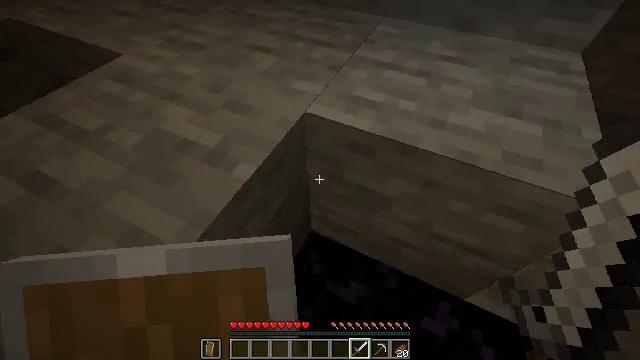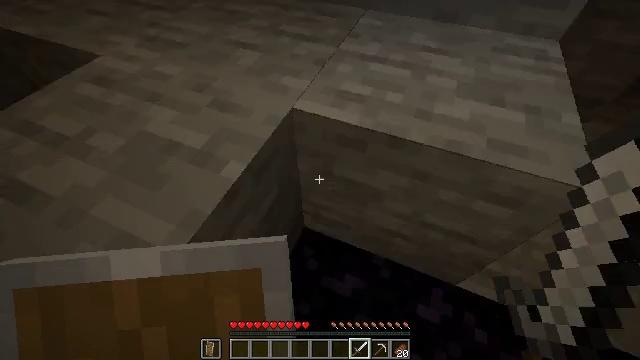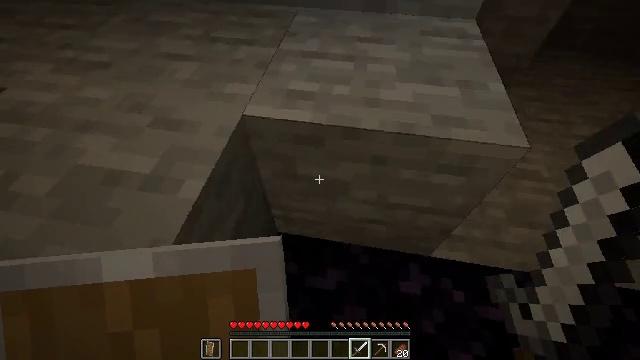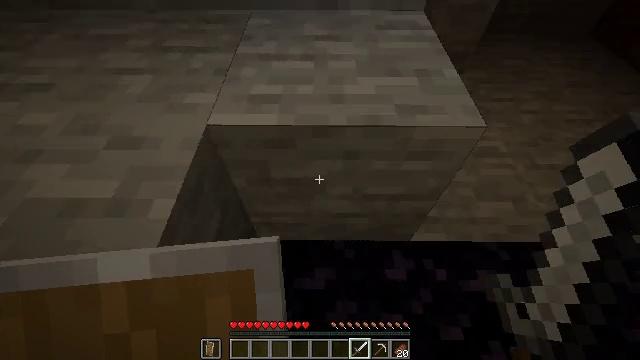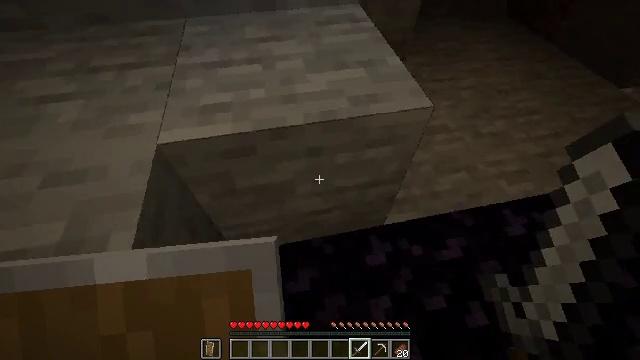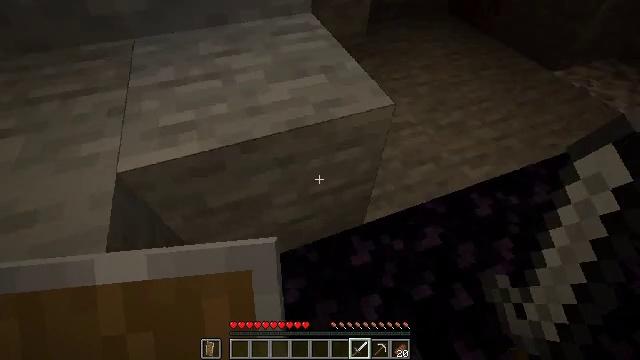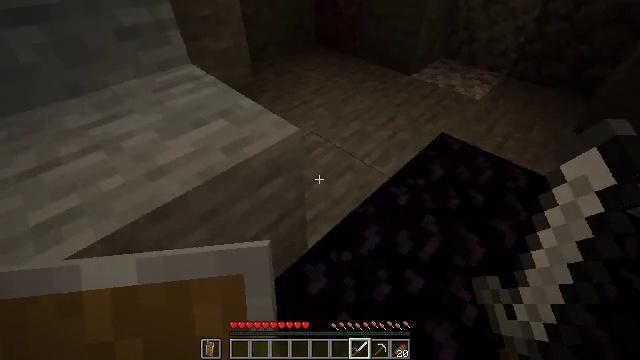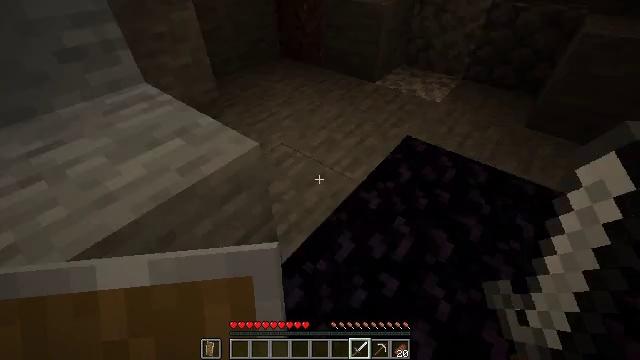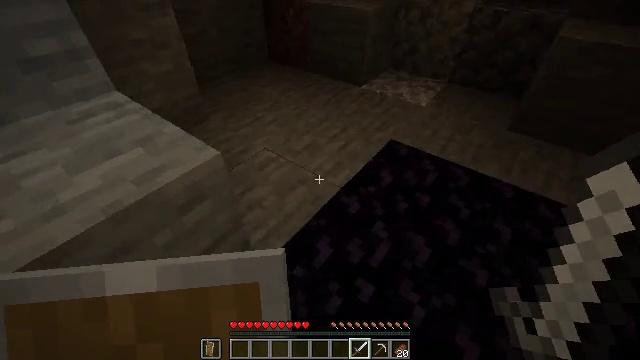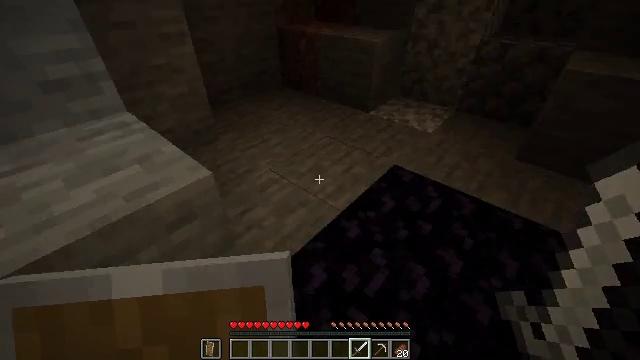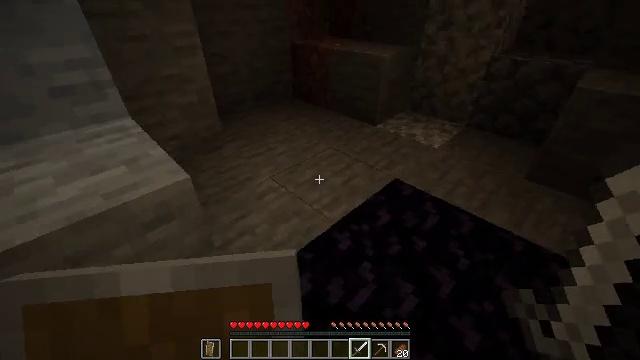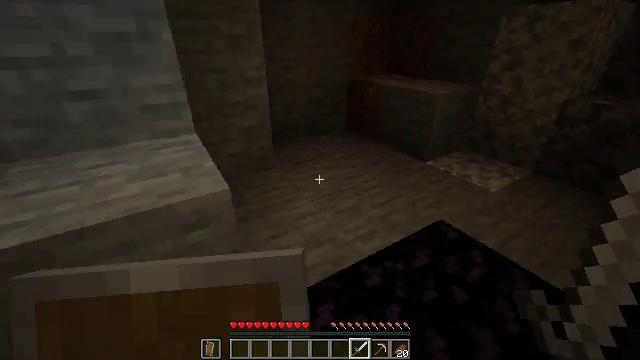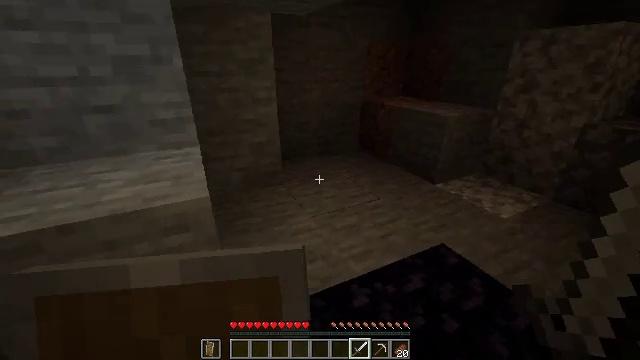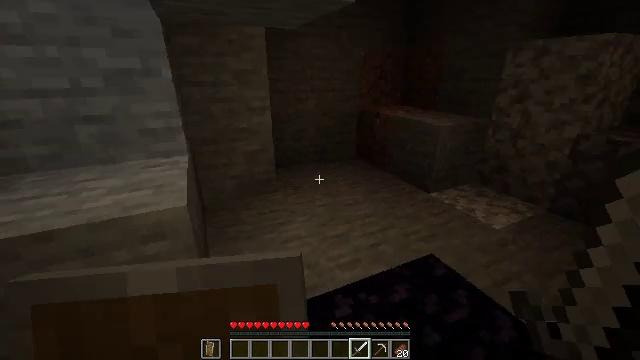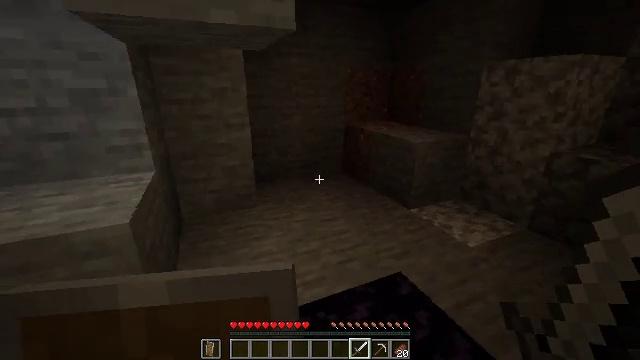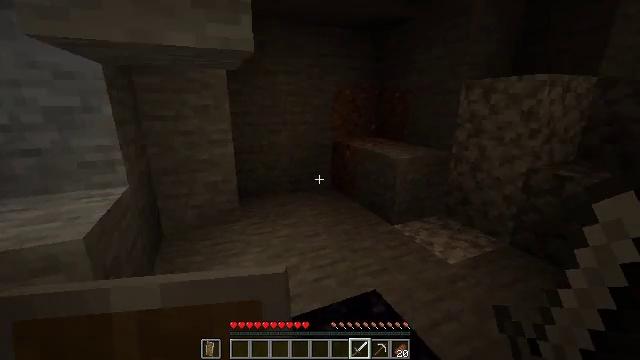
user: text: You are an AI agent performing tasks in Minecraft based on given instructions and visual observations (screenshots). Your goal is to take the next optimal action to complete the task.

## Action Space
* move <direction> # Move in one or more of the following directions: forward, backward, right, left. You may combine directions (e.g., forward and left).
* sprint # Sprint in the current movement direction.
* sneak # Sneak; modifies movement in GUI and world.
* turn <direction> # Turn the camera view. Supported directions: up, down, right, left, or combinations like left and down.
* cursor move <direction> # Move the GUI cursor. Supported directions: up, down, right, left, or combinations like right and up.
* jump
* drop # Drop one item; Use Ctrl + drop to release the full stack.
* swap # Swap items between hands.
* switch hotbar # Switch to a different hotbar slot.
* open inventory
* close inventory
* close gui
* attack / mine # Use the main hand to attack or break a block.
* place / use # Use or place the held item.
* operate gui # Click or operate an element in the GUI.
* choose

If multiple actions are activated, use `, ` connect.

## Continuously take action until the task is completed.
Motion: motion action
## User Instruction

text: Stop mobs spawning by breaking the spawner.
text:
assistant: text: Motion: turn right
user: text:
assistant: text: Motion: turn right
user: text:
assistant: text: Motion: turn right
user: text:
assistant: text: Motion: turn right
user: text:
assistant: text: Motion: turn right and up
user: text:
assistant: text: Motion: turn right and up
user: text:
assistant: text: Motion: move right, turn right and up
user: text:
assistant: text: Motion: move right
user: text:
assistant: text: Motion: move right, turn left and up
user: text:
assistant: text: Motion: move right, turn left and up
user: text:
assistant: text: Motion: move right, turn left and up
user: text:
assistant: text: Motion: move right, turn left and up
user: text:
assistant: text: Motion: move right, turn left and up
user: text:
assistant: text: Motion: move right, turn up
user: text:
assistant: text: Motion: move right, turn up
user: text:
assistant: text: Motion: move right, turn left and up
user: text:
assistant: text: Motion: turn left and up
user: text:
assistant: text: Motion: turn left and up
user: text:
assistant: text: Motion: turn left and up
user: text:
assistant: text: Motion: turn left and up
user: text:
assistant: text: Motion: turn left
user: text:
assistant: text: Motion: no_op
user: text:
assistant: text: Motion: turn left
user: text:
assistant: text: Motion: move right, turn left
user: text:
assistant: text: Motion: move right, turn left
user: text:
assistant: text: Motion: move right, turn left and down
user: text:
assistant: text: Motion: move right, turn left
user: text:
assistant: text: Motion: move right, turn left and down
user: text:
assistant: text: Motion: move right, turn left
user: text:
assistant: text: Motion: move right, turn left